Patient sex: M
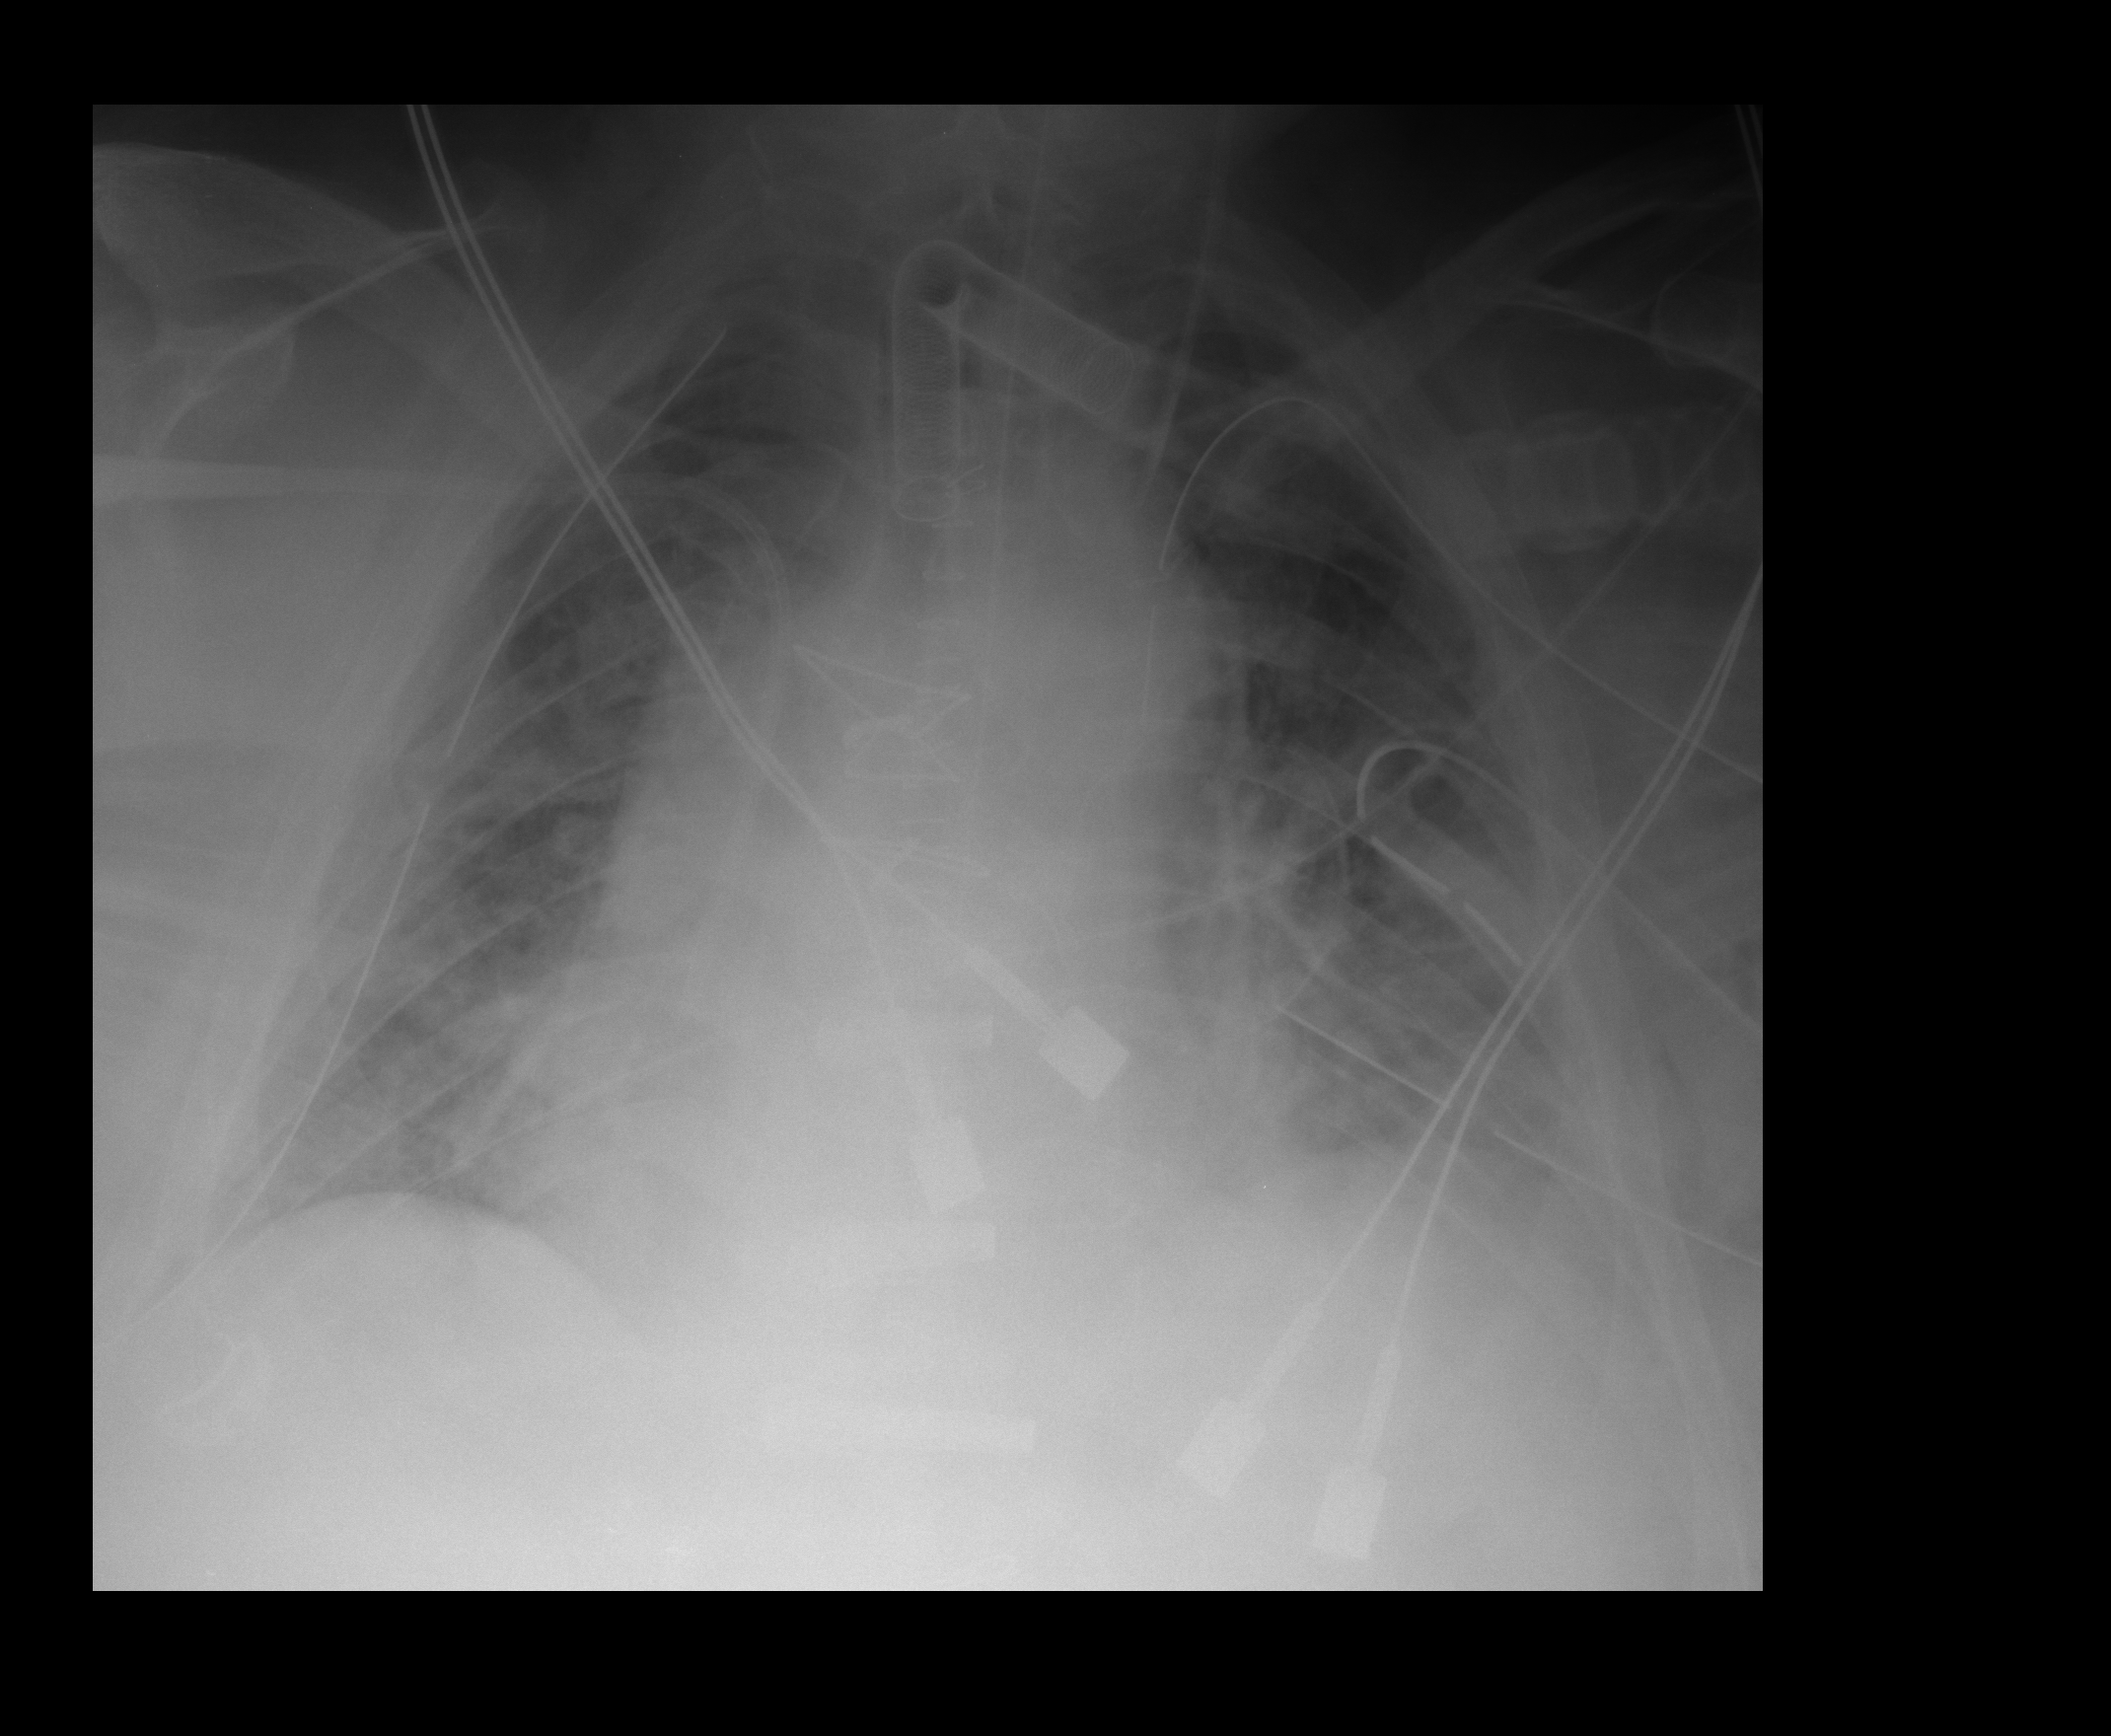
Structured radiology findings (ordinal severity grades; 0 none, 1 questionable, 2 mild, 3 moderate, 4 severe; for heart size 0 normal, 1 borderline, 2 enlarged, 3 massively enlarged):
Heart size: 2
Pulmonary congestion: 2
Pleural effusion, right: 1
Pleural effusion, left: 2
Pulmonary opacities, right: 1
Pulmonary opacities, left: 1
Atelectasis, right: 2
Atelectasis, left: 2